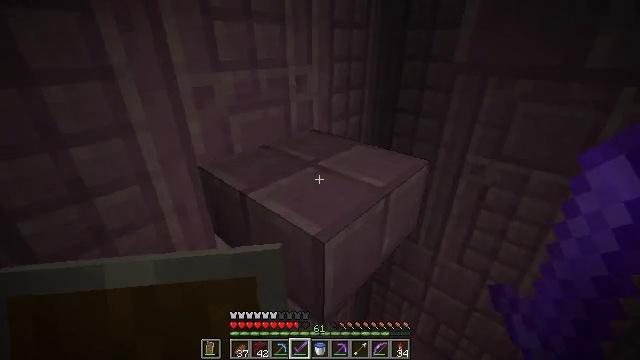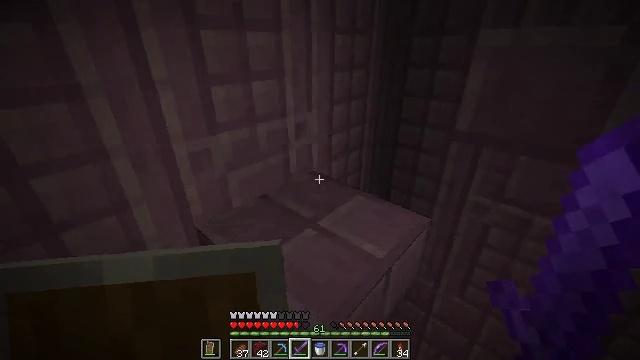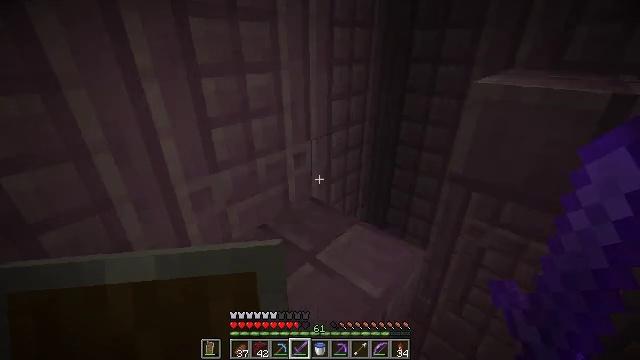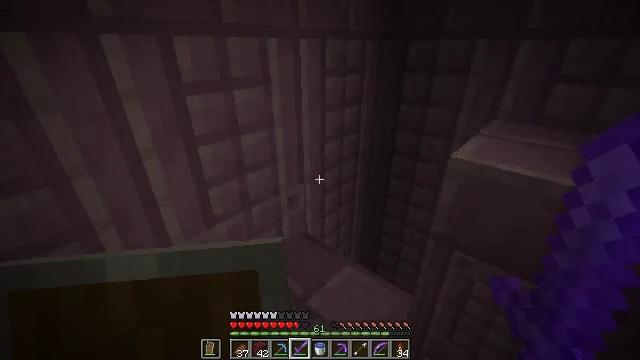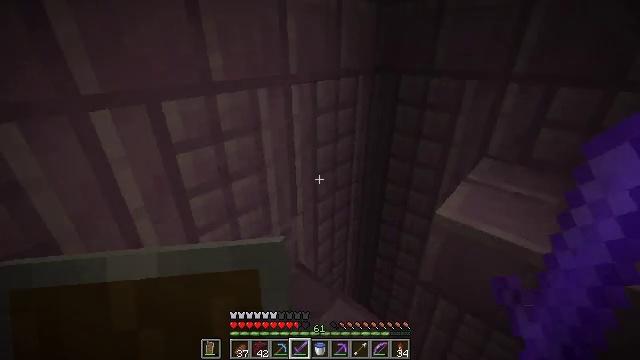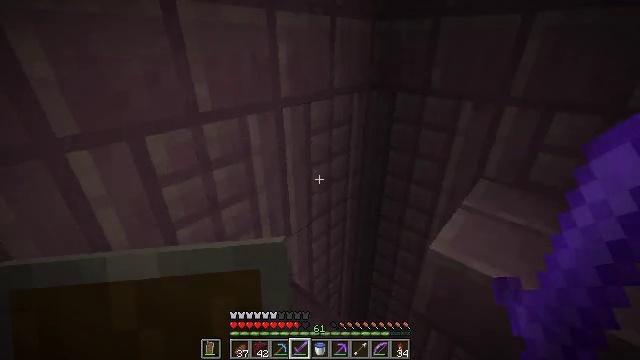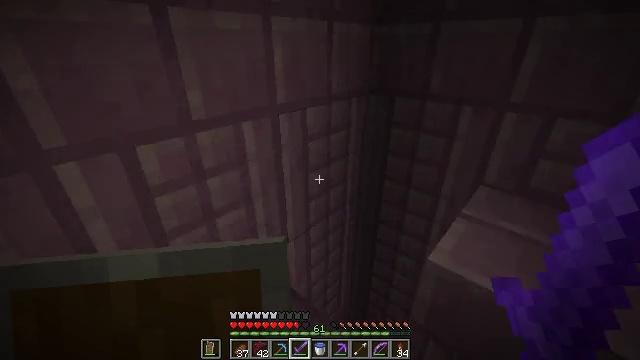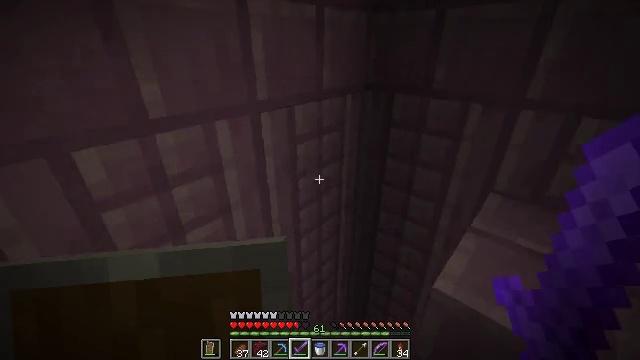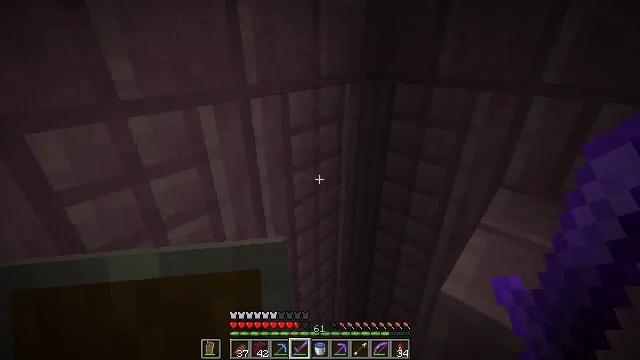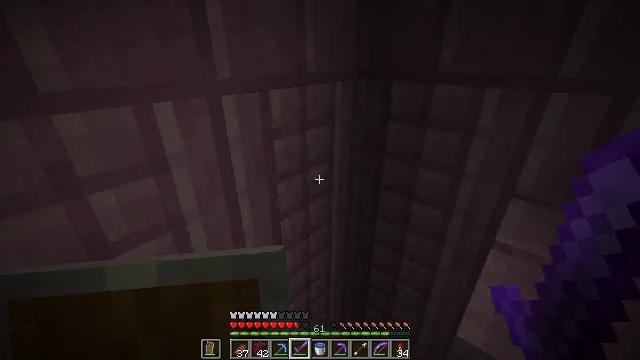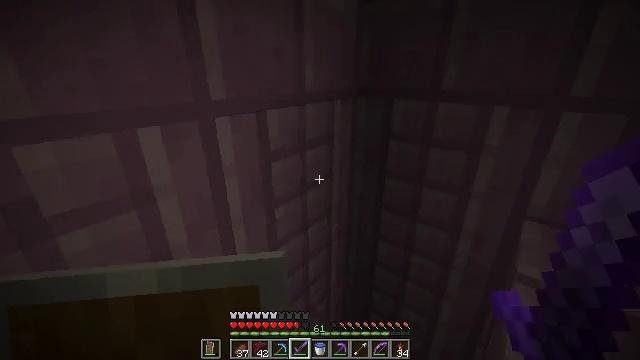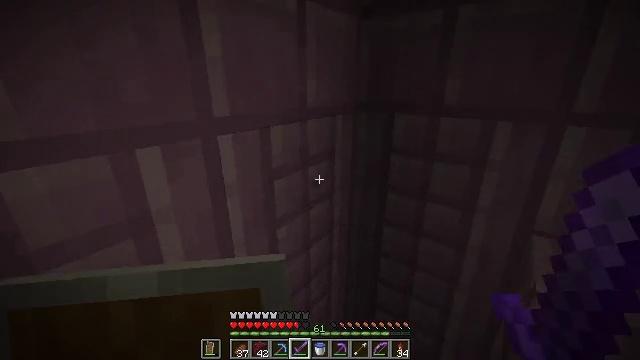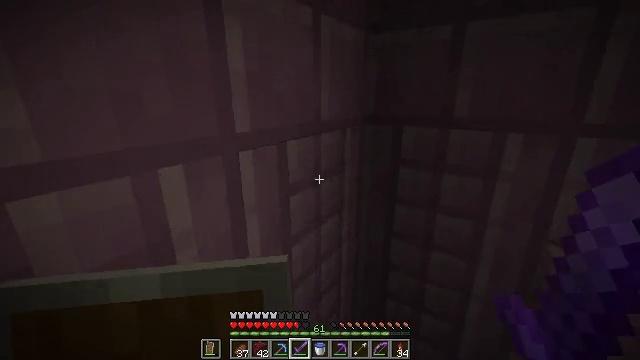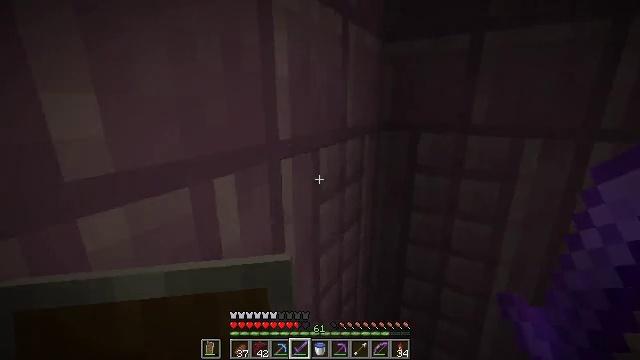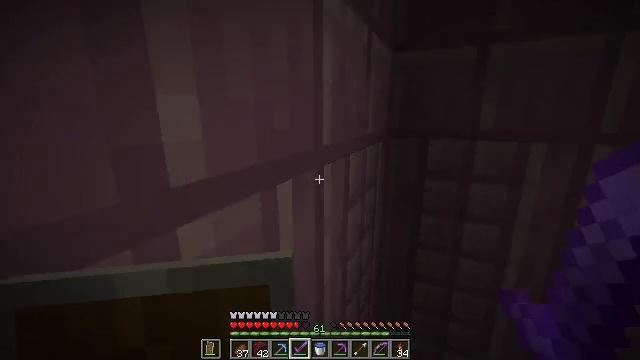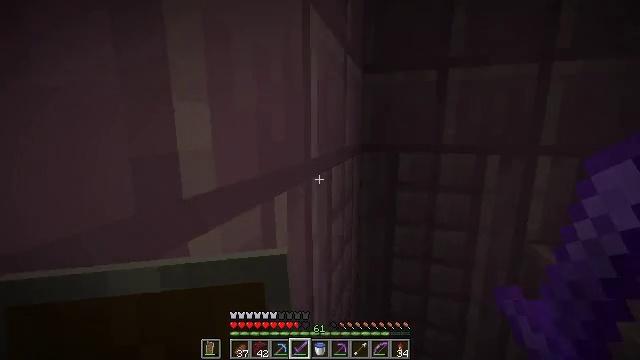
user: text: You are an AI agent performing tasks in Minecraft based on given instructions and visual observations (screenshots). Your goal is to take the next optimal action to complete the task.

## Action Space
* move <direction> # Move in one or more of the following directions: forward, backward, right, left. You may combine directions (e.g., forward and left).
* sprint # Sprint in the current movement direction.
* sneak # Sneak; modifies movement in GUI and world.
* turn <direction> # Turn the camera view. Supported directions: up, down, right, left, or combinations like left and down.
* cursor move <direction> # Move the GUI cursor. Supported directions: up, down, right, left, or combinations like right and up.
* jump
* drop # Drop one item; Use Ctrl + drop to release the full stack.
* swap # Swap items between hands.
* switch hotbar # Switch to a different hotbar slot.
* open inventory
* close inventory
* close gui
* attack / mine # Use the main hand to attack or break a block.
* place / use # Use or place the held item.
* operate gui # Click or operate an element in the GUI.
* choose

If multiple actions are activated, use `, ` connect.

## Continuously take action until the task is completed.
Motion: motion action
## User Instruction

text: Kill the shulker.
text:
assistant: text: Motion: move forward, jump
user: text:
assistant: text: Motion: move forward, jump
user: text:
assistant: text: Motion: move forward, jump
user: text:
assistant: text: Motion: move forward, jump
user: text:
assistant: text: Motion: move forward, jump
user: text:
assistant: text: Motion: move forward, jump
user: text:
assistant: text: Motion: move forward
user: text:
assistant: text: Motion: move forward
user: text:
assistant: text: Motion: turn up
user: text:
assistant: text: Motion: move left, turn right and up
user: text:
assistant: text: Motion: move left, turn right and up
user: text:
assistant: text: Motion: move left, turn right and up
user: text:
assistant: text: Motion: move left, turn right and up
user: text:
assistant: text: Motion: turn right and up
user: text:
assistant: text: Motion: turn right and up
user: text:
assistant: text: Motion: turn right and up
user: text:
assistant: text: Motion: turn right and up
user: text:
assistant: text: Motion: turn right and up
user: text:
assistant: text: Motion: turn right and up
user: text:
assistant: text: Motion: turn up
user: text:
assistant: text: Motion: turn left and up
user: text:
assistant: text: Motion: turn left
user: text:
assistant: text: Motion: no_op
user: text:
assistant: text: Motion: no_op
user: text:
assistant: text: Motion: turn right
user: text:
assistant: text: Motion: turn right and up
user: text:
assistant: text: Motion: turn right and up
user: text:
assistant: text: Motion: turn right and up
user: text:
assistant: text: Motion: turn right and up
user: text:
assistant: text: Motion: turn right and up